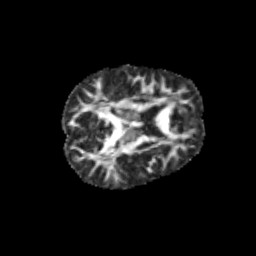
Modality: FA
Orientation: axial
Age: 10
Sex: male
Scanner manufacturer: siemens
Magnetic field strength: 3 T
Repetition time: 3.8 s
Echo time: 0.07 s